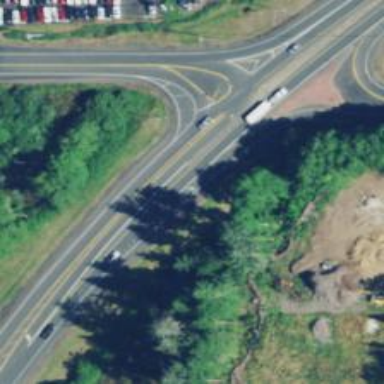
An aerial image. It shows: Trunk highway with asphalt surface. The forward direction is for going straight through.